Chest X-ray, AP view. Patient: 62 years old, sex F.
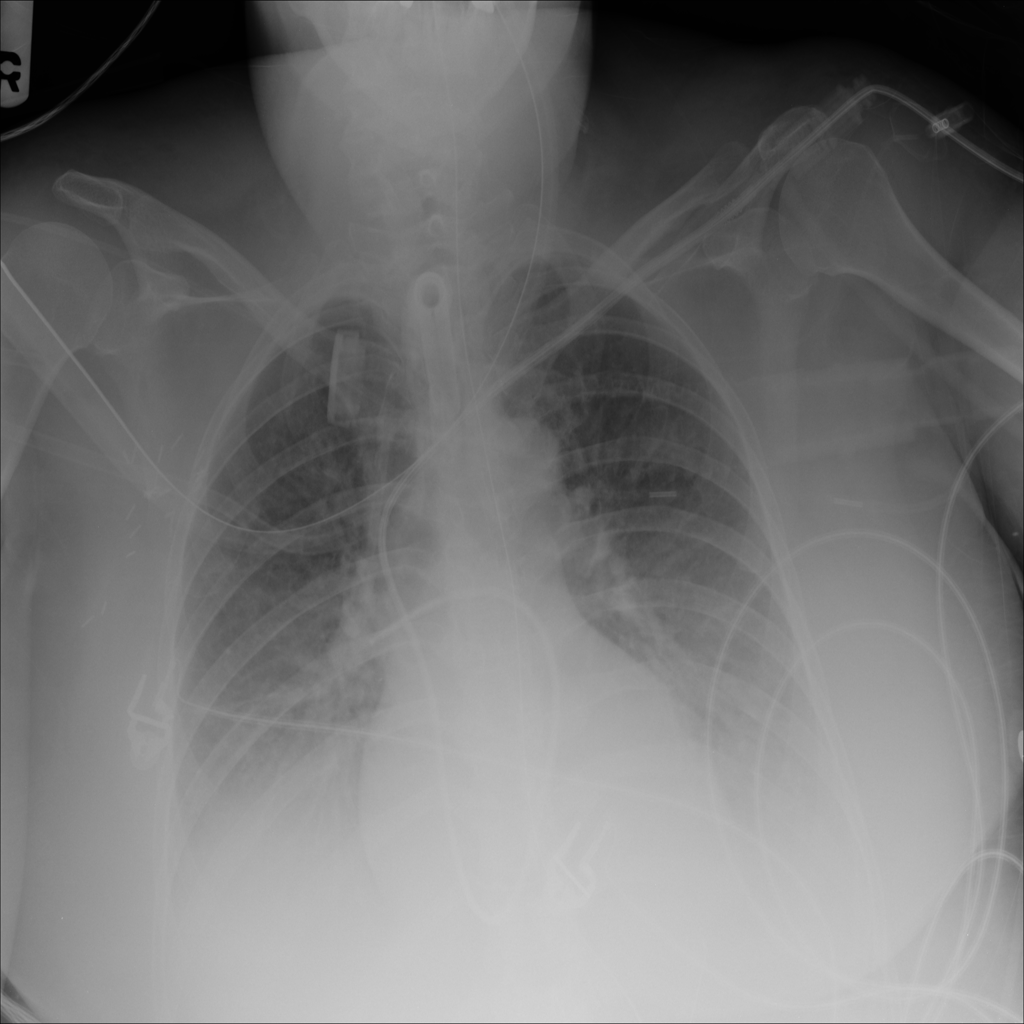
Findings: Edema, Effusion, Infiltration